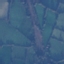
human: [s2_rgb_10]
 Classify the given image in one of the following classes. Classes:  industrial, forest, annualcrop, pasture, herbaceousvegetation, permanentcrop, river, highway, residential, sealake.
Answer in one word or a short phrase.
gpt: Pasture